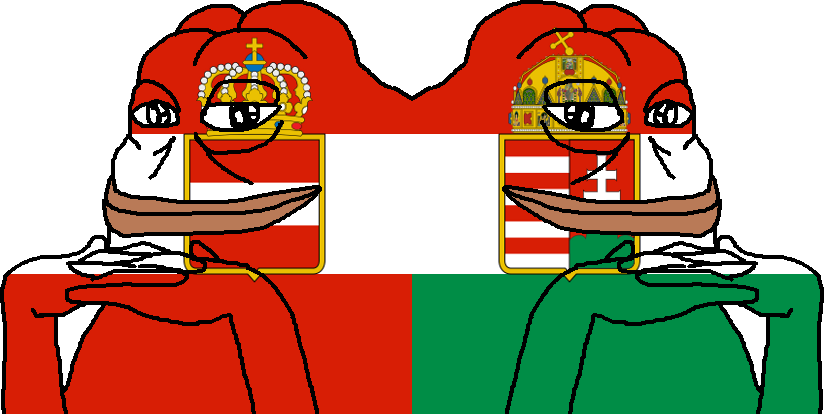
Label: 5_Pepe